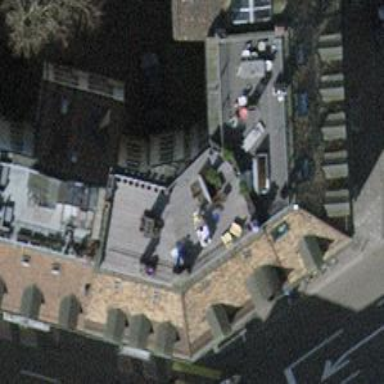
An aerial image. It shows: Cafe.